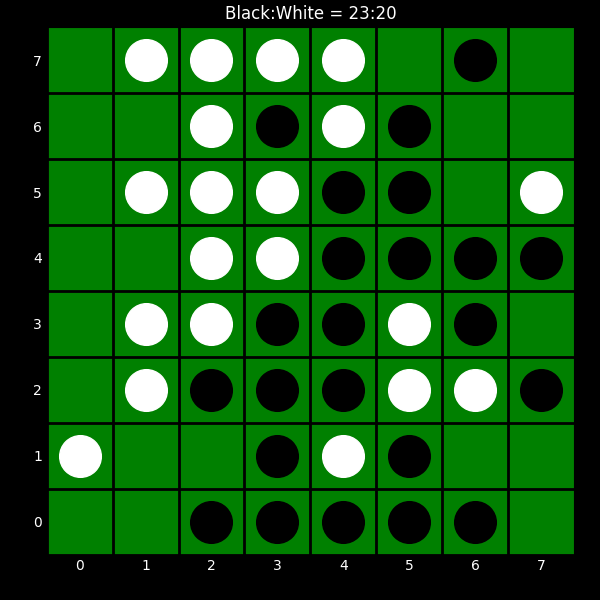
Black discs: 23
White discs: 20